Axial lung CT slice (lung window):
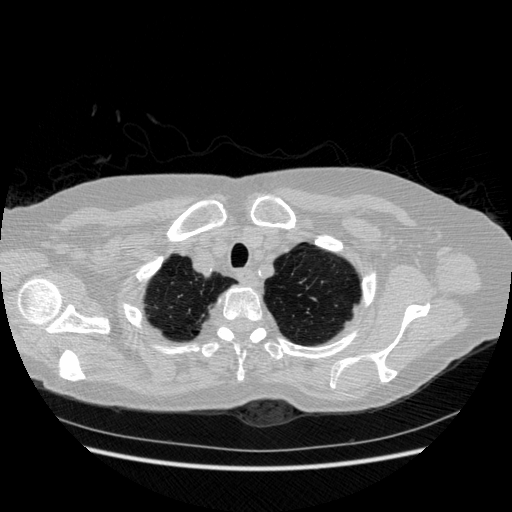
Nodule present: no